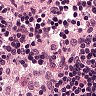
Metastatic tissue present: no